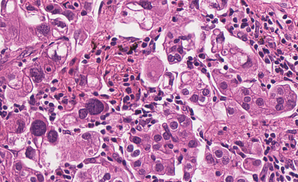
Tumor epithelial tissue: yes
Tumor-associated stroma tissue: yes
Normal tissue: no